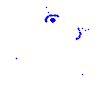
Particle: pion